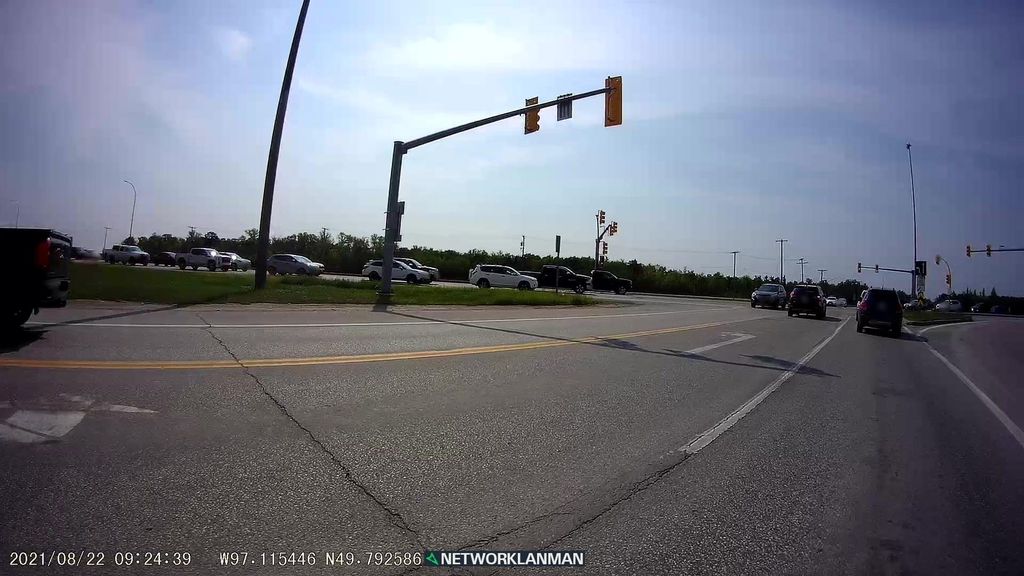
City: winnipeg